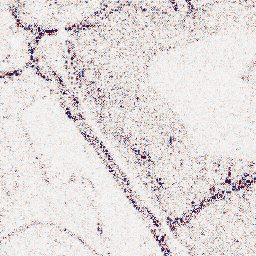
Category: wavelet
Decomposition family: wavelet_reverse_biorthogonal
Decomposition parameters: wavelet: rbio3.5
level: 1
Upsampling method: quintic
Upsampling parameters: scale: 8
Upsampling scale: 8